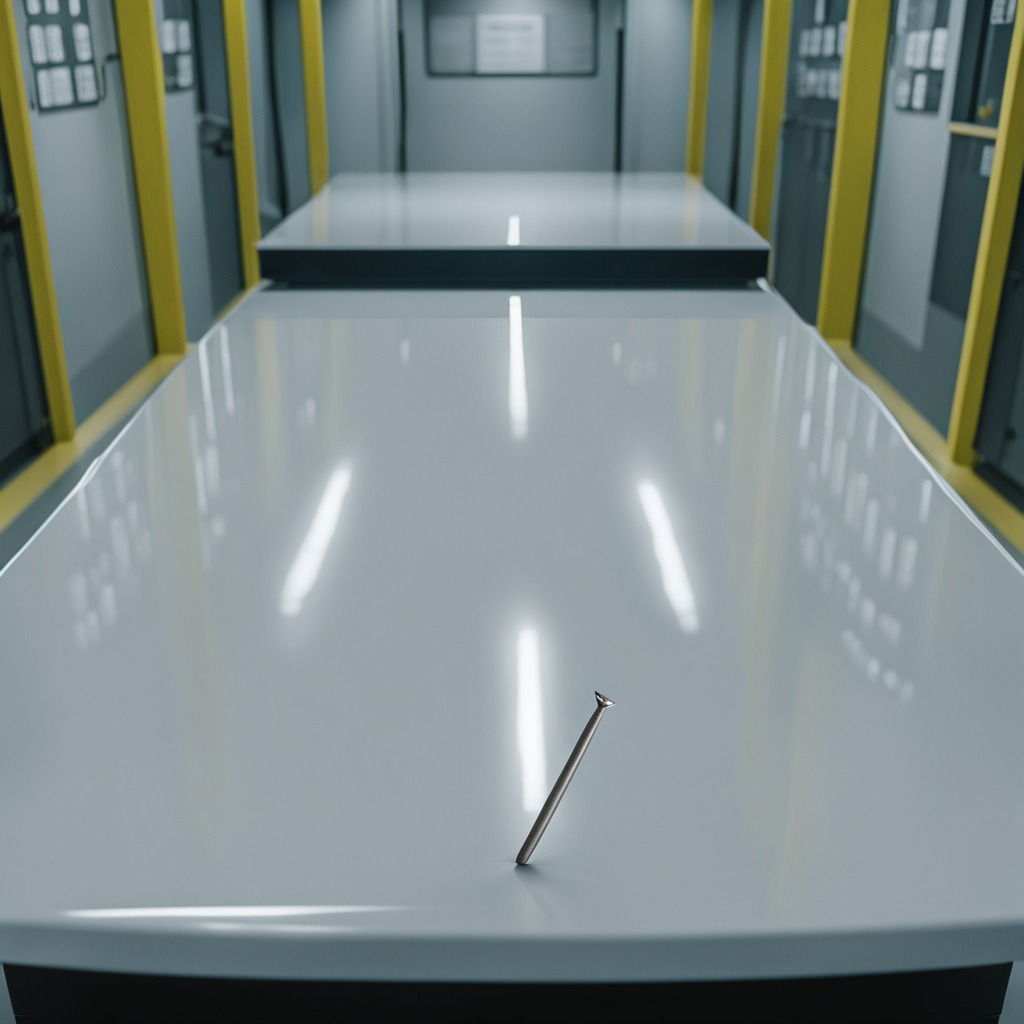
An iron nail is lying on the table in a ship maintenance bay industrial lighting.